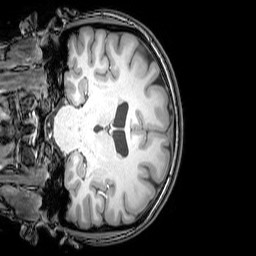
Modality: T1w
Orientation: coronal
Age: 24
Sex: female
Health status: healthy
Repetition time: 0.081 s
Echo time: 0.037 s